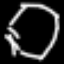
Label: octagon